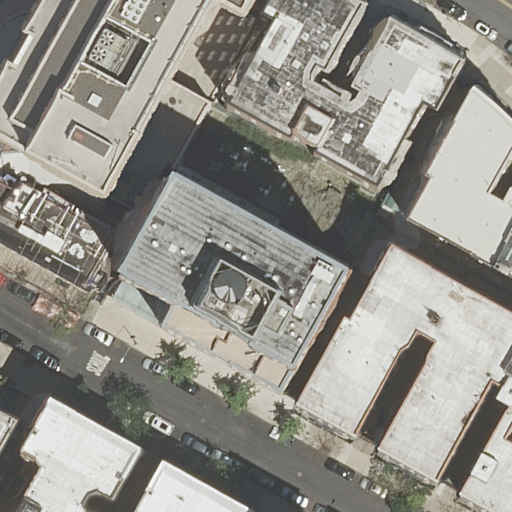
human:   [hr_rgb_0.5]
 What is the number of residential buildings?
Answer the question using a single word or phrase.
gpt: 6

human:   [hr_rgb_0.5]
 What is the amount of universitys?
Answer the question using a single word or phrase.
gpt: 2

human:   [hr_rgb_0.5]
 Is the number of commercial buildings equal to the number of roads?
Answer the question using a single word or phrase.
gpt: no

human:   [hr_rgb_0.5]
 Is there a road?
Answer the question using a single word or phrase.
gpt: yes

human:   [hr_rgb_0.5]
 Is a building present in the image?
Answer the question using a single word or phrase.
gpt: yes

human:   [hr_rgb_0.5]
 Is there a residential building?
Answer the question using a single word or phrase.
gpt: yes

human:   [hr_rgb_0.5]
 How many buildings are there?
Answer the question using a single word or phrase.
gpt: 7

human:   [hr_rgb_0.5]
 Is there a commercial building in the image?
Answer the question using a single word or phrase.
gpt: no

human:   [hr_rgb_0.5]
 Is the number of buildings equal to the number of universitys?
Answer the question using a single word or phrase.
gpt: no

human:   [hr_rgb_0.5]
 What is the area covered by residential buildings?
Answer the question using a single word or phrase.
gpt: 2140m2

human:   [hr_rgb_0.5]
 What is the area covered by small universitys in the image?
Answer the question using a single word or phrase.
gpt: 0m2

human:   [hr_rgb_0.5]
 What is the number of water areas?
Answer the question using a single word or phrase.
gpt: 0

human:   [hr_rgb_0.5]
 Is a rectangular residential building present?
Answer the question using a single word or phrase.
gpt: yes

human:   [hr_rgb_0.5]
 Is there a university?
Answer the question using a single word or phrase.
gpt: yes

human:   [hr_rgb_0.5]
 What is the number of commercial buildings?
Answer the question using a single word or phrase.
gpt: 0

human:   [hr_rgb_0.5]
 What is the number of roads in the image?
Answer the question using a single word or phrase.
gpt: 2

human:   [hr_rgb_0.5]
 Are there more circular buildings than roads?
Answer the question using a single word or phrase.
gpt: no

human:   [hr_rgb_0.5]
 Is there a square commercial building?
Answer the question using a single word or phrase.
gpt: no

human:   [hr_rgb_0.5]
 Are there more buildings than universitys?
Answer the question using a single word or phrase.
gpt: yes

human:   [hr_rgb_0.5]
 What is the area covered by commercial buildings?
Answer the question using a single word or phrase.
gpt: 0m2

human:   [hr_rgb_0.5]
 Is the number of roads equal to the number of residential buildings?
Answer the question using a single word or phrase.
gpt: no

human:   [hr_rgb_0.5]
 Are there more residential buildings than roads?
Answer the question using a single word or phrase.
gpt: yes

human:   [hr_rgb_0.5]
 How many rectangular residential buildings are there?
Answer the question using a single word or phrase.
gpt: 2

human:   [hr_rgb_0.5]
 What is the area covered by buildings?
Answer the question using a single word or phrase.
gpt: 2190m2

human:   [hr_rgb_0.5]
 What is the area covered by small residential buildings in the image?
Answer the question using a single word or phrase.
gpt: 52m2

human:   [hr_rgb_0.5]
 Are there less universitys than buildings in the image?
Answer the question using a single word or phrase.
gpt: yes

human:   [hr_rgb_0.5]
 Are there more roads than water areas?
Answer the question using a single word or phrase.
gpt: yes

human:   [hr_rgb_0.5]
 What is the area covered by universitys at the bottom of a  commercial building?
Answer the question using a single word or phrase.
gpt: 0m2

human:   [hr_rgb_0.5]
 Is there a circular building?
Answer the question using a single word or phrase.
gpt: no

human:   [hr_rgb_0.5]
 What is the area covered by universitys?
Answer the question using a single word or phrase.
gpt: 19648m2

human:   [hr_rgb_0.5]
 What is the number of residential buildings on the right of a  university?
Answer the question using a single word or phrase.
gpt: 6

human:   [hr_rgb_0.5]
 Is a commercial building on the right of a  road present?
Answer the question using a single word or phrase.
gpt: no

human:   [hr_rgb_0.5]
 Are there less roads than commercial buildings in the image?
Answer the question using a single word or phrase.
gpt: no

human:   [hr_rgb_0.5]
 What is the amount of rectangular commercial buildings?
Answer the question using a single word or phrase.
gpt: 0

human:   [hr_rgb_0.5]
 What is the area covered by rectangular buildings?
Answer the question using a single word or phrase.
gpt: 103m2

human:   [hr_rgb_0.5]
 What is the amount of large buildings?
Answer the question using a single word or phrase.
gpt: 2

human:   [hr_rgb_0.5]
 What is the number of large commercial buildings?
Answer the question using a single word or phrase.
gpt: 0

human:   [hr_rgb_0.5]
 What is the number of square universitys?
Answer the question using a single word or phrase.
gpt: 0

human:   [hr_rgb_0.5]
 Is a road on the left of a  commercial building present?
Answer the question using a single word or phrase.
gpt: no

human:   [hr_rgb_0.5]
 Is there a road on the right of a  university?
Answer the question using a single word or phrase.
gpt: yes

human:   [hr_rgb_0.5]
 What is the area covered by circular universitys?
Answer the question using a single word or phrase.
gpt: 0m2

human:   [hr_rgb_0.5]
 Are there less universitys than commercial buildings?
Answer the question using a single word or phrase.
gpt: no

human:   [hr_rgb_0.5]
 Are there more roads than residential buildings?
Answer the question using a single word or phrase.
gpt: no

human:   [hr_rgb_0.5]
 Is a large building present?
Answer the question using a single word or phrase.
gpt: yes

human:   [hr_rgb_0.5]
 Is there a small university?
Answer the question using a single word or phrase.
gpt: no

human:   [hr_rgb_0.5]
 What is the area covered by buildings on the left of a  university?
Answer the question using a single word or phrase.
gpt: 0m2

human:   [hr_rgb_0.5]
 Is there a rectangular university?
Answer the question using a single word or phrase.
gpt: yes

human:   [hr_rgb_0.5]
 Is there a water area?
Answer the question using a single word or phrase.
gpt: no

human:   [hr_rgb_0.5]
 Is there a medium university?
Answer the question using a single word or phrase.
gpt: no

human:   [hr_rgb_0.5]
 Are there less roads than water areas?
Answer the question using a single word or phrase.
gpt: no

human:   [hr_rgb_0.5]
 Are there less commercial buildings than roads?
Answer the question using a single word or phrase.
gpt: yes

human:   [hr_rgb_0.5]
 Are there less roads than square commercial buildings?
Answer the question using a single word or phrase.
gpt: no

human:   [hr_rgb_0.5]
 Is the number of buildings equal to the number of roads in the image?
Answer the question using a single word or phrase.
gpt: no

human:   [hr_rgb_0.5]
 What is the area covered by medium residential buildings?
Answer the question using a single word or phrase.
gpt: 577m2

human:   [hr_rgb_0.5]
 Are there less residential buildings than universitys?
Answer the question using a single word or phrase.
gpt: no

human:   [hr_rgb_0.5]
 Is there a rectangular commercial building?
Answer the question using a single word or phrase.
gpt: no

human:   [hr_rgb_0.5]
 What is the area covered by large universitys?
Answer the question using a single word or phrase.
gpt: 19648m2

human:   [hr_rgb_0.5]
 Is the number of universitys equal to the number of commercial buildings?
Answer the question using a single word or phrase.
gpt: no

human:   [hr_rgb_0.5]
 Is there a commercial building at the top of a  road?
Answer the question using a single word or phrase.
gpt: no

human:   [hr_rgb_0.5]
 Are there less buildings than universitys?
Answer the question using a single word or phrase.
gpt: no

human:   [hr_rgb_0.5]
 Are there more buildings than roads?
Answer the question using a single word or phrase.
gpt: yes

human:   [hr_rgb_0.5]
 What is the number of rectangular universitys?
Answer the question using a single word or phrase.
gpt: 2

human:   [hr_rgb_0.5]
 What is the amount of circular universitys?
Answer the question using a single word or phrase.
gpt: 0

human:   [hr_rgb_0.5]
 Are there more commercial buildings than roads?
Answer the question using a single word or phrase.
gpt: no